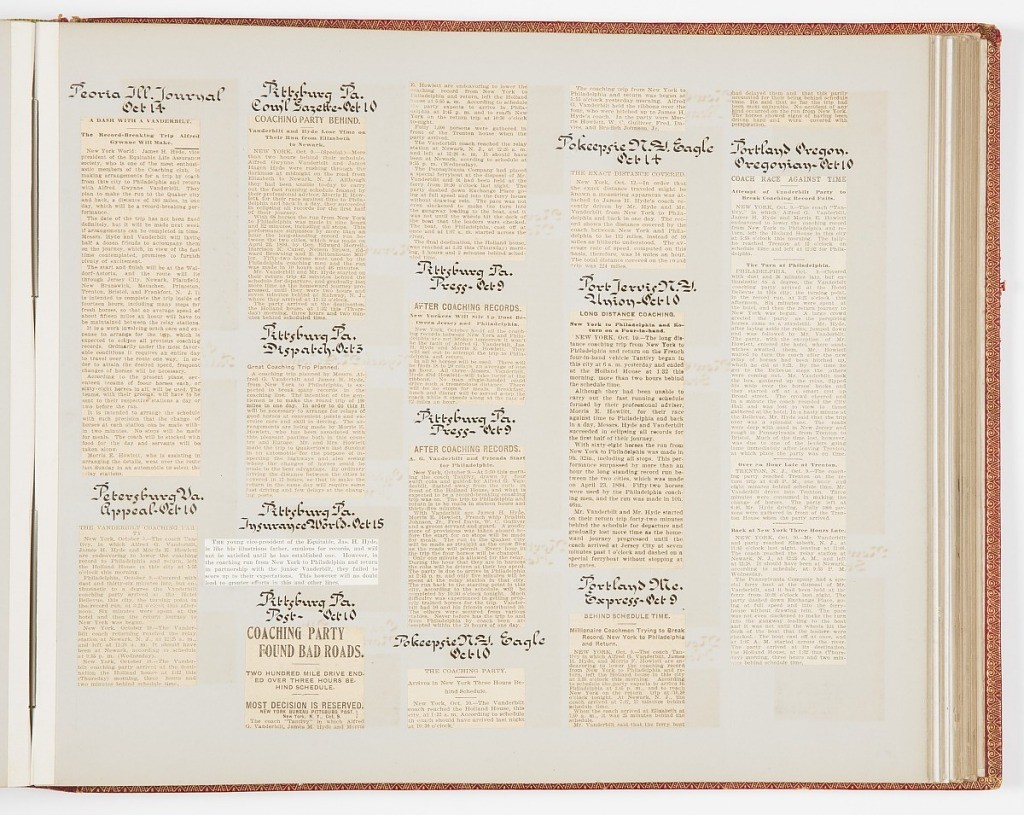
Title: Commemorative Scrapbook Documenting the 1901 Record Breaking Coach Race from New York City to Philadelphia and Back Again
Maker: James Hazen Hyde, American, 1876 - 1959
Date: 1901
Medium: Newspaper and magazine clippings mounted on heavy wove paper, annotated in pen and ink, bound in red leather with gilded lettering
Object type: Album Page
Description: Album of newspaper clippings describing the coach trip from New York to Philadelphia and return. The drivers were James H. Hyde and Alfred Vanderbilt.